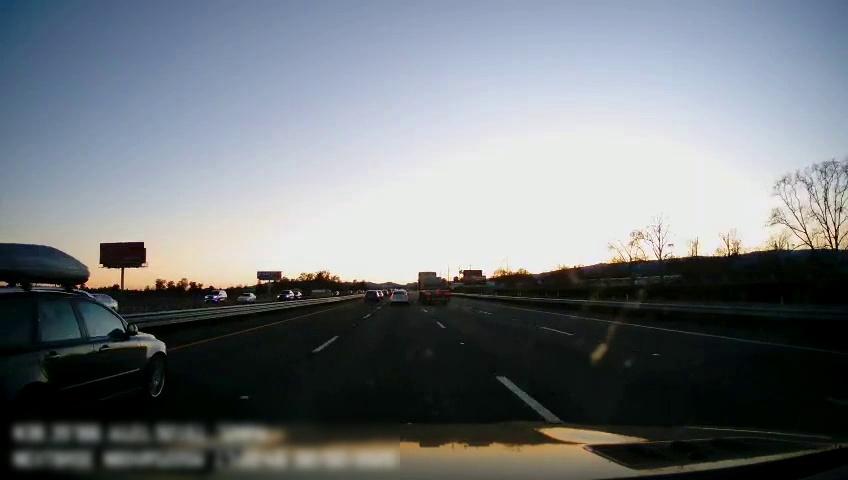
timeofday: Day
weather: Sunny
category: Drivable Space
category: Vehicles | Car
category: Vehicles | Car
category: Vehicles | SUV
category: Vehicles | Car
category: Vehicles | SUV
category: Vehicles | Car
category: Vehicles | SUV
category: Vehicles | Truck
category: Lanes | Current Lane
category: Lanes | Current Lane
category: Lanes | Alternate Lane
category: Lanes | Alternate Lane
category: Lanes | Alternate Lane